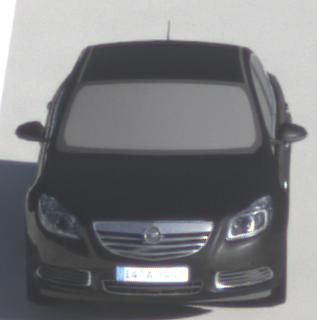
Make: Opel
Model: Insignia 1.6
Detailed model: Insignia (A) Notch Back
Model produced from: 2008/11
Model produced until: 2008/12
Doors: 4
Color: black
Road condition: dry road
Daytime: sunrise or sunset
Contrast: medium contrast